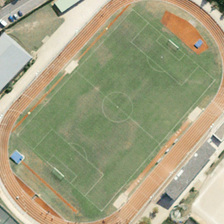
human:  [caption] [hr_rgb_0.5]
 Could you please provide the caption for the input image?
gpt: two buildings and several green trees are around a playground with a football field in it .

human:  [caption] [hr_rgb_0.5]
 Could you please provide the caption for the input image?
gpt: two buildings and several green trees are around a playground with a football field in it .

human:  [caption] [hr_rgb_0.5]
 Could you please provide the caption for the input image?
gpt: two buildings and several green trees are around a playground with a football field in it .

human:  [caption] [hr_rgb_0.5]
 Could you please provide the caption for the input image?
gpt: two buildings and several green trees are around a playground with a football field in it .

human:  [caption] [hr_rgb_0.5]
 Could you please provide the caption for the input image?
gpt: two buildings and several green trees are around a playground with a football field in it .